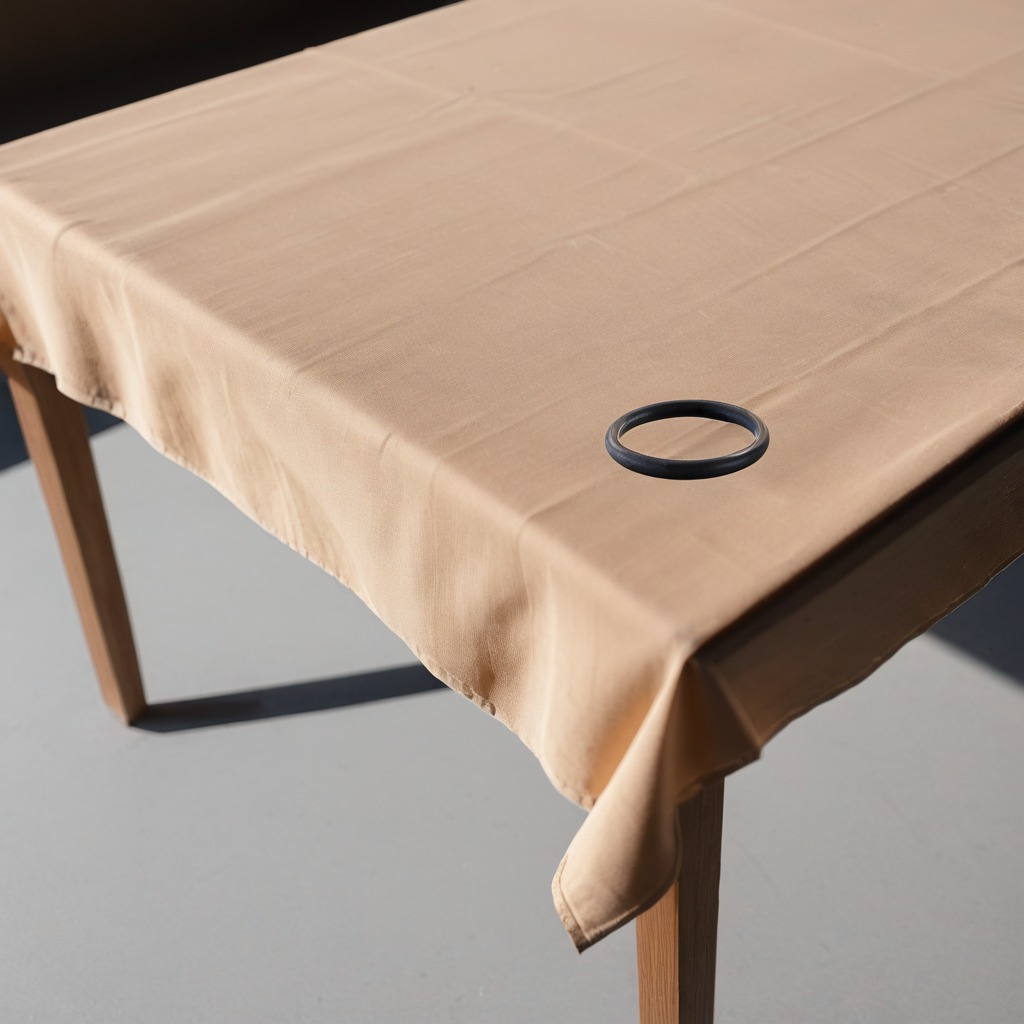
A rubber O-ring lies on the wooden table.